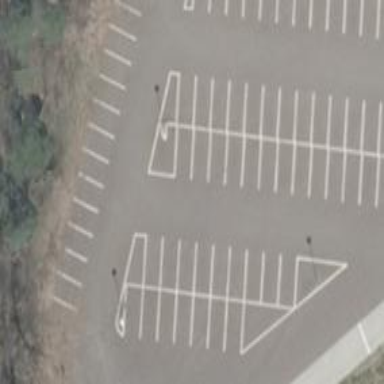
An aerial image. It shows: Road serving as parking aisle.